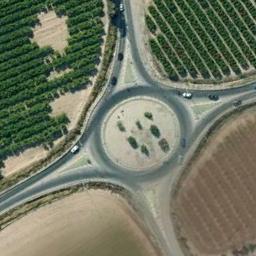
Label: roundabout